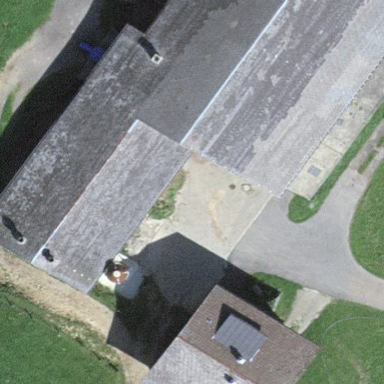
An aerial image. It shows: Farmyard area.